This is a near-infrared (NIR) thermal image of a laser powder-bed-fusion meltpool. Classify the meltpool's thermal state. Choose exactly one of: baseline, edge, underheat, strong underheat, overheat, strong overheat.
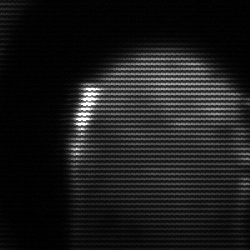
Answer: edge